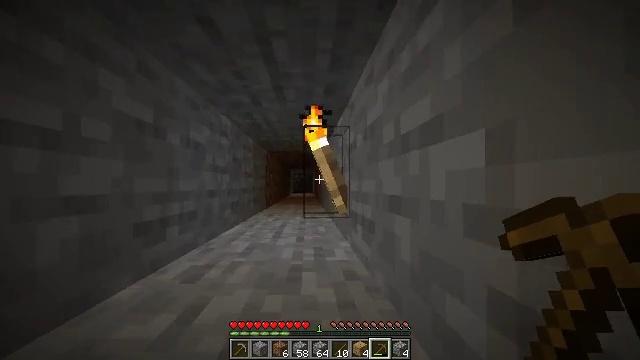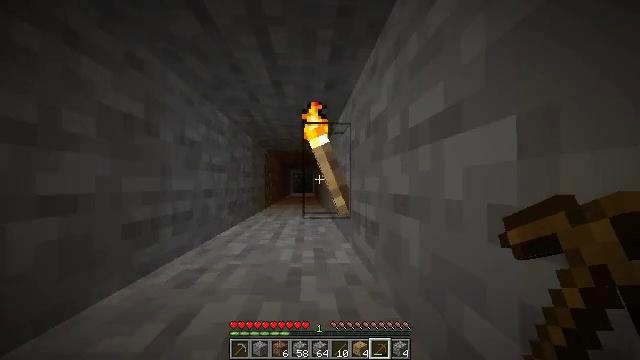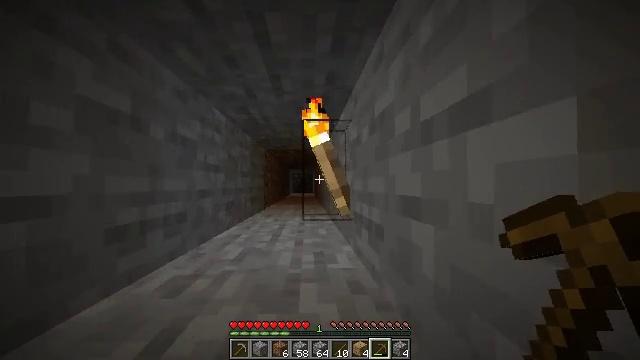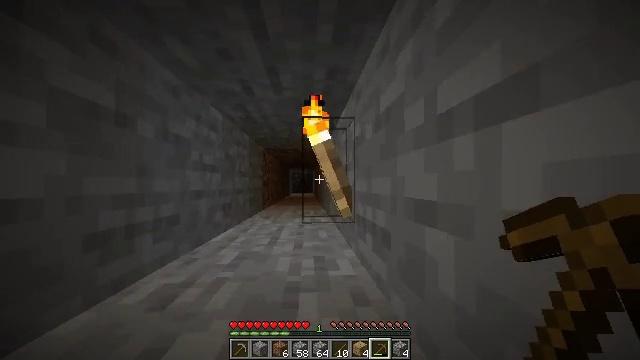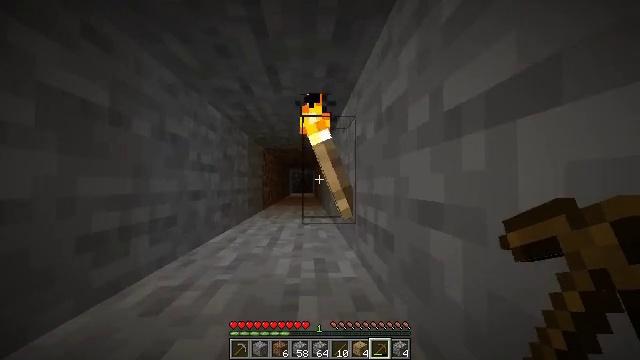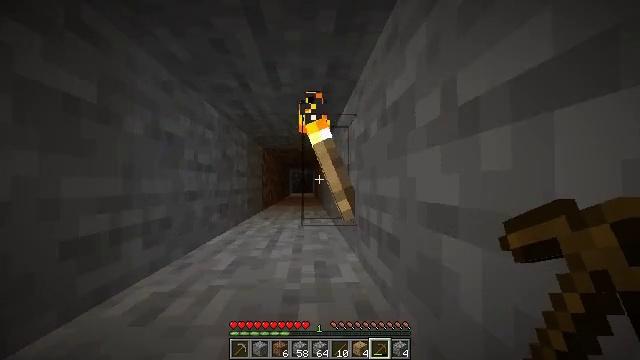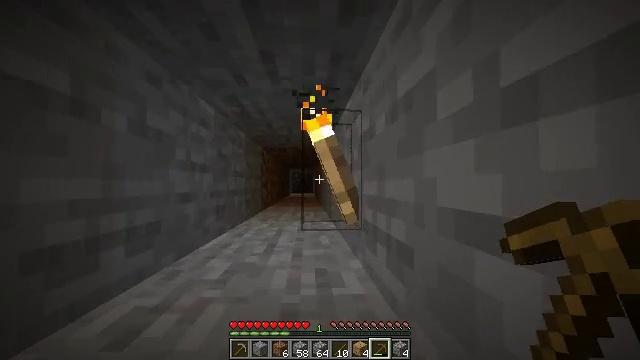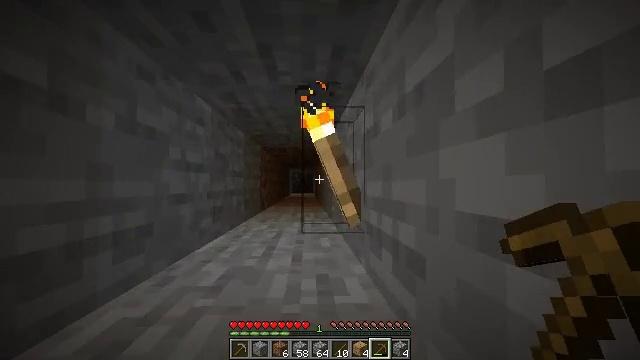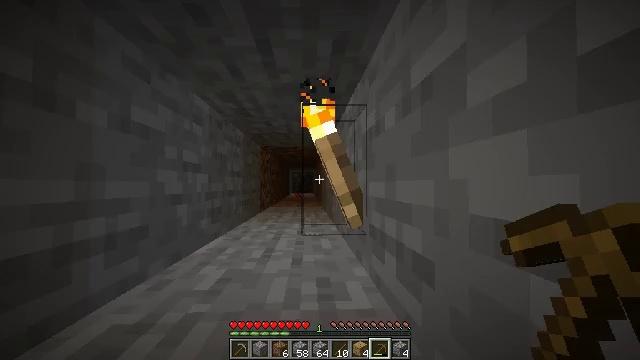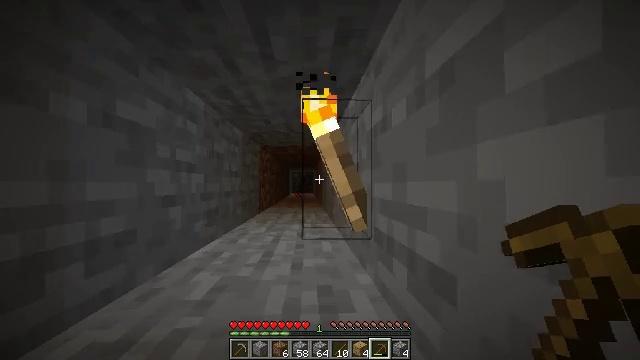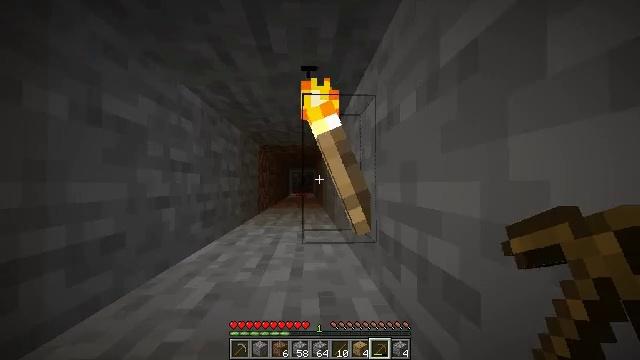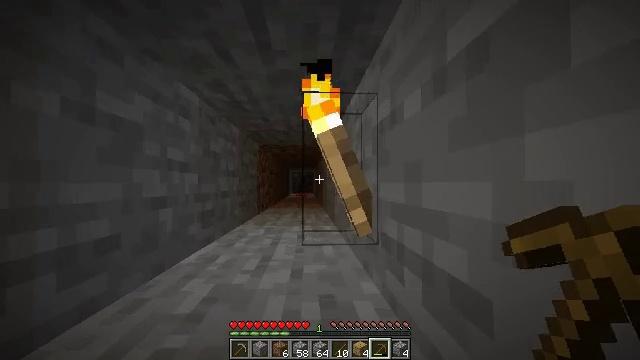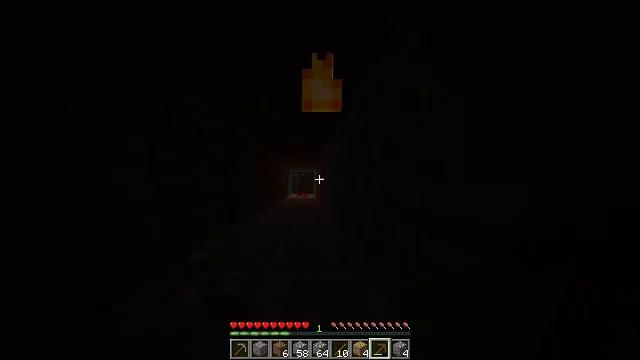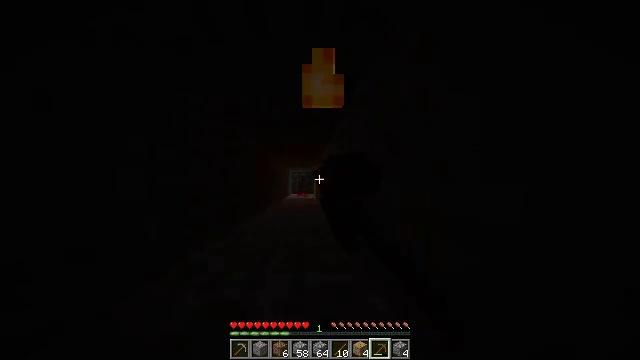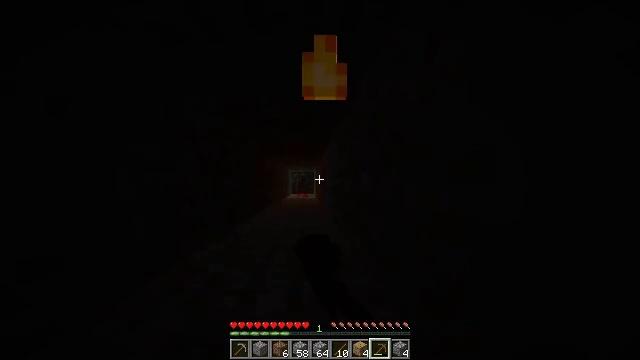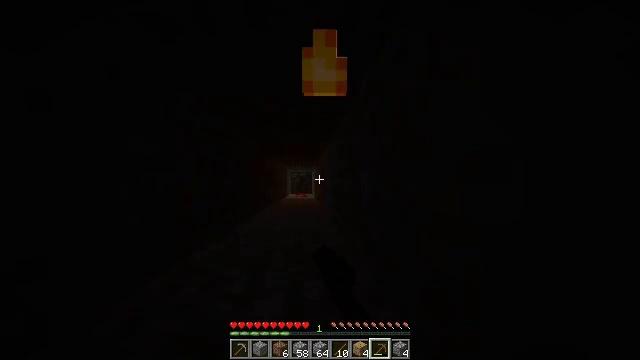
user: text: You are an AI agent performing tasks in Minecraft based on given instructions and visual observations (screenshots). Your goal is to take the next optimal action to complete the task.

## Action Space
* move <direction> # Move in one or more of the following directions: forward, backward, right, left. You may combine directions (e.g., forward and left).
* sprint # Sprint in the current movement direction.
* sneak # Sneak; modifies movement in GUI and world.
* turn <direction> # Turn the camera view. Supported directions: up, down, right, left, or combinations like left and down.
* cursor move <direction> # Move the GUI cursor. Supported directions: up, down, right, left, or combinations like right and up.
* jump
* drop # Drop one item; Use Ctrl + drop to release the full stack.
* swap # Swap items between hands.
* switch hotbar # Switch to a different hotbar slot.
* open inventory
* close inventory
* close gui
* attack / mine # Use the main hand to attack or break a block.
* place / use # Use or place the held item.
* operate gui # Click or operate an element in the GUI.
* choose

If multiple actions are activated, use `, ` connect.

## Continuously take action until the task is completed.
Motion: motion action
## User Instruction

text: Gather the wall torch from the wall.
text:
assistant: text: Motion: move forward
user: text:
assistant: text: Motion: move forward
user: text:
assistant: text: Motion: move forward
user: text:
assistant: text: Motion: move forward
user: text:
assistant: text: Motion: move forward
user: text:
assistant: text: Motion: move forward
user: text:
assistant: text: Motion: move forward
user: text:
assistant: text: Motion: move forward
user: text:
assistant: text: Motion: move forward
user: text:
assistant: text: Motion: move forward
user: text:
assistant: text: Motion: move forward
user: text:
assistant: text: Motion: move forward, attack / mine
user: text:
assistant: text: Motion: move forward, attack / mine
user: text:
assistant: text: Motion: move forward, attack / mine
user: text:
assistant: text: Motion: move forward
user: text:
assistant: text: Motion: move forward
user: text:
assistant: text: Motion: move forward
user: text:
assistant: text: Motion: move forward
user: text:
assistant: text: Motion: move forward
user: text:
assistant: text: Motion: move forward
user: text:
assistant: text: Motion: move forward
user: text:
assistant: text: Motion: move forward, turn left
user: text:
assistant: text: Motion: move forward, turn left
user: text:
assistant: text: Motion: move forward
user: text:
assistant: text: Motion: move forward
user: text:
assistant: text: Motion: move forward
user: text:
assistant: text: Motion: move forward
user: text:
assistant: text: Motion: move forward
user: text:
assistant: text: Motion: move forward
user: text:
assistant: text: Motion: move forward